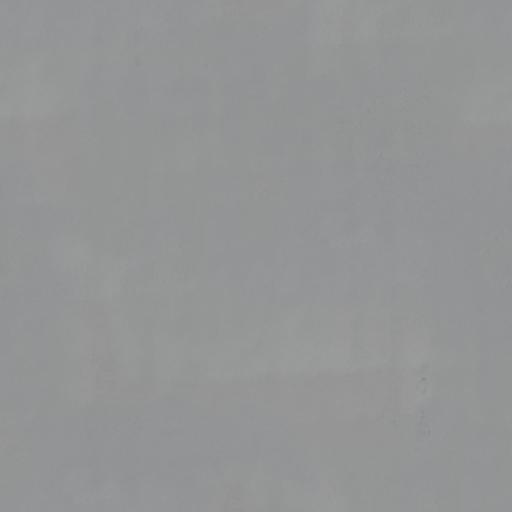
Tags: bright clean fluffy fresh snow white